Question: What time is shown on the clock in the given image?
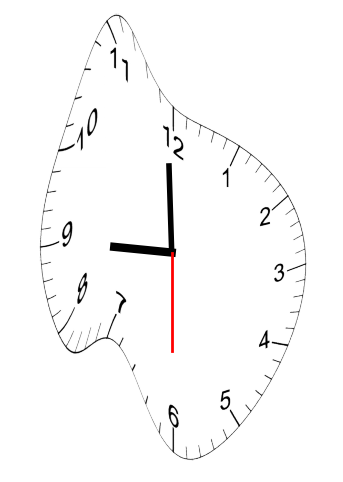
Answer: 08:59:30